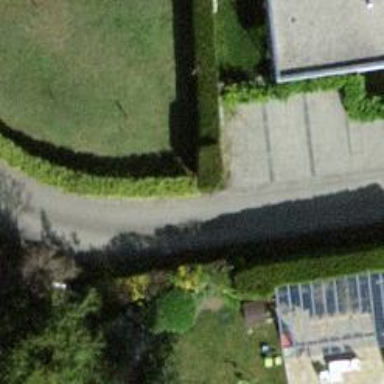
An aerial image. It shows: Alleyway designated as service road.